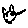
Label: cat